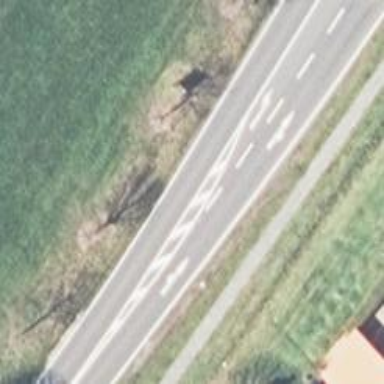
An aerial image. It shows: Primary road with asphalt surface.